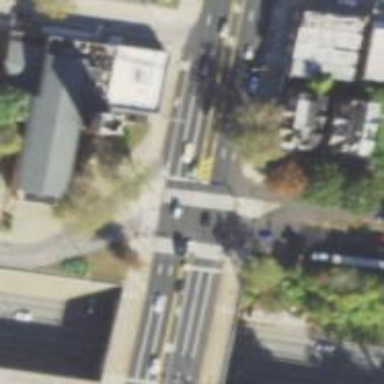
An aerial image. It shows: Marked crossing on footway.